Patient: sex M, age 74
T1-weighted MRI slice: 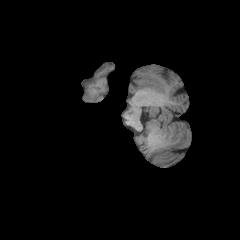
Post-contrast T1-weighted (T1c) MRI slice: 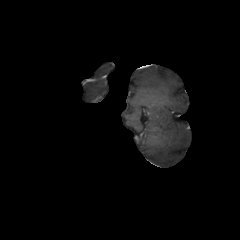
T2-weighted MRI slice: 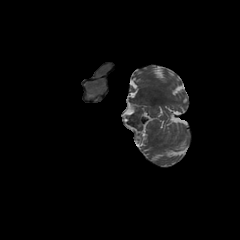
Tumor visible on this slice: no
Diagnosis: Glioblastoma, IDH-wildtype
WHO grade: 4